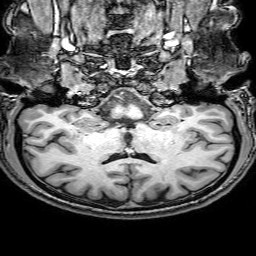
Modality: T1w
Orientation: sagittal
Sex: male
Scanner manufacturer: philips
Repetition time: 0.008168 s
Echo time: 0.00374 s